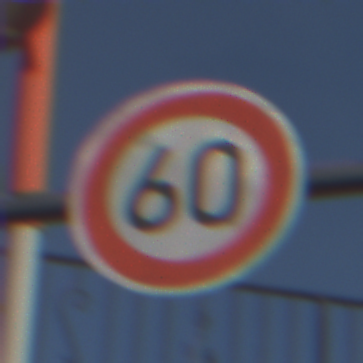
Verkehrszeichen: Geschwindigkeit60
Umgebung: Outdoor, Special
Tageszeit: MorningAfternoon
Wetter: PartlyCloudy
Licht: Natural
Jahreszeit: NotSpecified
Kontrast: HighContrast